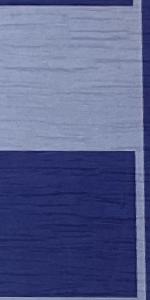
Label: Empty